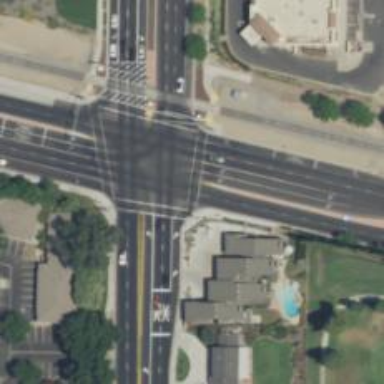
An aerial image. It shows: Crossing with marked lines on the road.